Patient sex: M
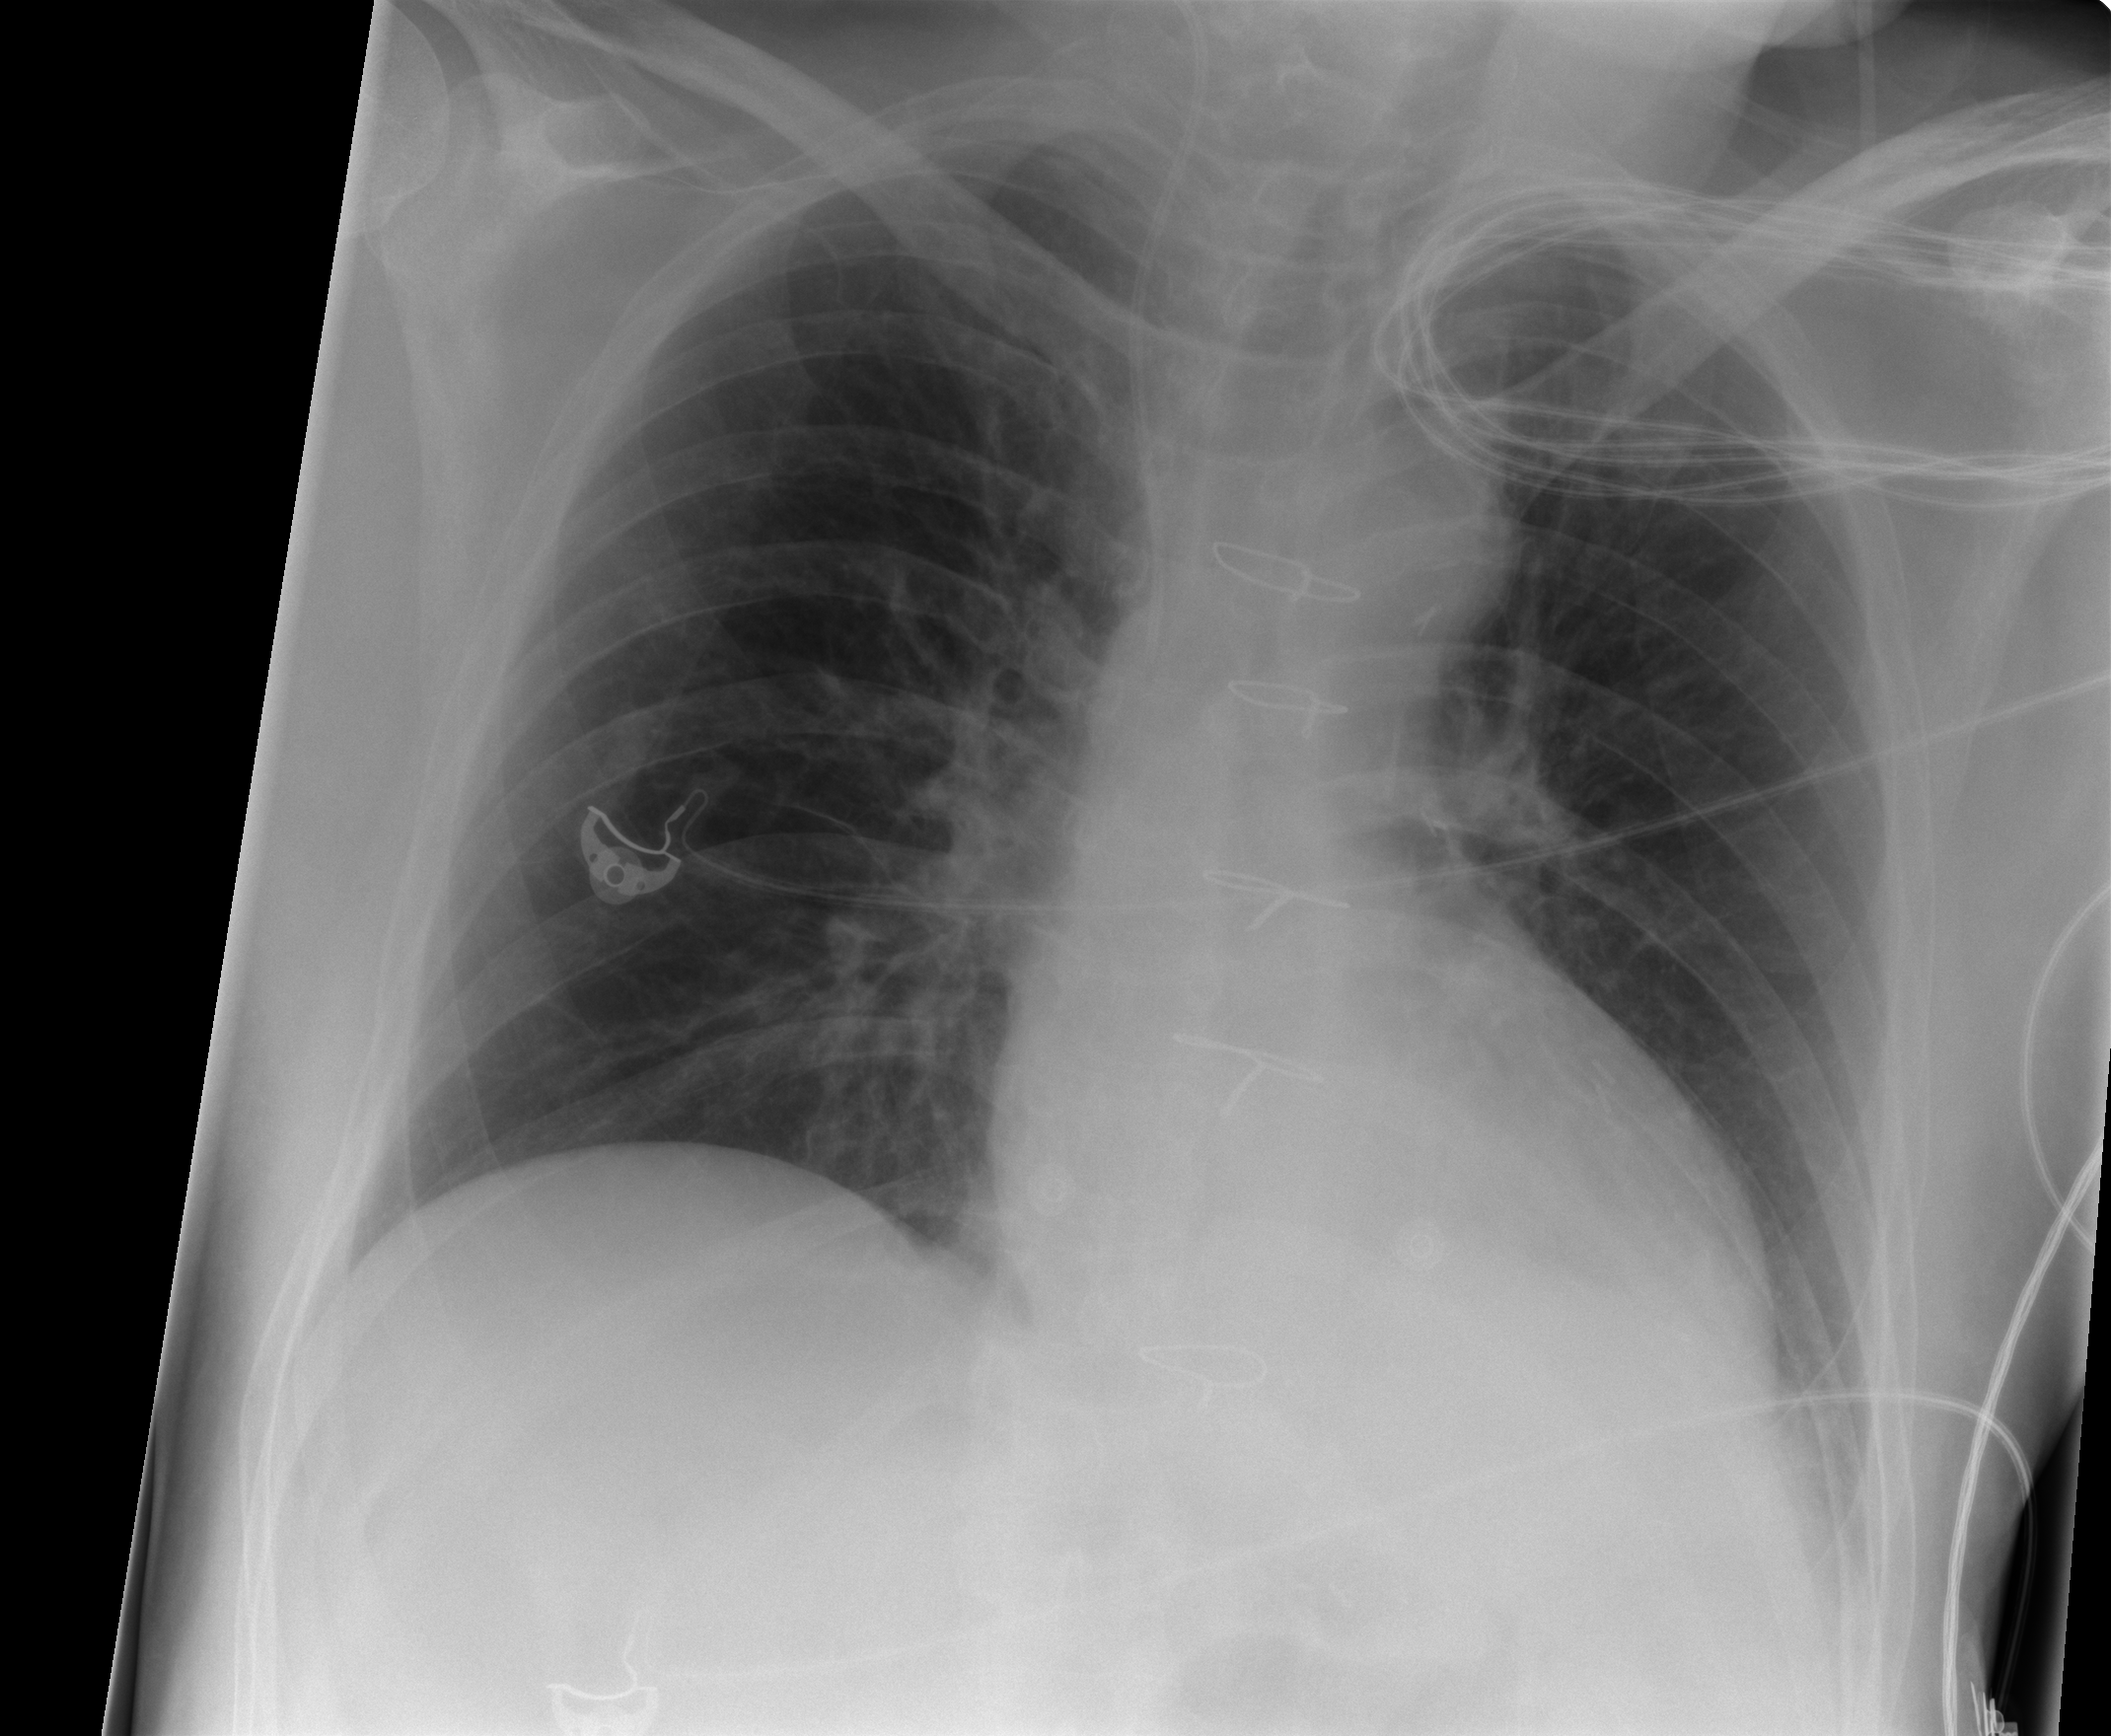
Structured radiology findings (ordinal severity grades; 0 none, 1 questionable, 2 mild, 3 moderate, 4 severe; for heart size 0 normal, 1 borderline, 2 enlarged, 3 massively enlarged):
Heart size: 0
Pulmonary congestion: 0
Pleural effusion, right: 0
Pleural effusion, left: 0
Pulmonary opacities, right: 0
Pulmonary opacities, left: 0
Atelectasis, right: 0
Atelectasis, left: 1